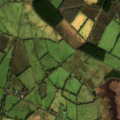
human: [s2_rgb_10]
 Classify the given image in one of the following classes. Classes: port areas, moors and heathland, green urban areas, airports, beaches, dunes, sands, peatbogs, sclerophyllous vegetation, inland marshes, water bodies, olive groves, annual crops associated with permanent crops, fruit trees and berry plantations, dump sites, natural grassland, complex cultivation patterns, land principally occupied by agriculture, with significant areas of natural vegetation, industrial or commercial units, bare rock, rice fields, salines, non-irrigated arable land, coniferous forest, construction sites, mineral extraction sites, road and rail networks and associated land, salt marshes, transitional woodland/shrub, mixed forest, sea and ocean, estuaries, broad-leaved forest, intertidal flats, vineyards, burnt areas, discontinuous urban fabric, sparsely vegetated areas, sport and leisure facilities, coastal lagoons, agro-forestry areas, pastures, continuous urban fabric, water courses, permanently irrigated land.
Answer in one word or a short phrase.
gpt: pastures, land principally occupied by agriculture, with significant areas of natural vegetation, broad-leaved forest, peatbogs